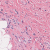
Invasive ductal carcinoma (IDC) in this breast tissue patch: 0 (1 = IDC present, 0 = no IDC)